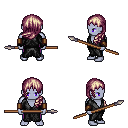
a pixel art fantasy rpg character, male body template, dark elf, purple skin, gray robe, magenta pants, white blonde left-swept hairstyle, leather bracers, spear, four views (front, back, left, right), 2x2 character sprite sheet, small pixel art, hard edges, no anti-aliasing